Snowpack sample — Snodgrass Mountain, Crested Butte, Colorado (2/4/25, 12:06 PM MST)
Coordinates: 38.923, -106.968
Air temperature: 35 °F
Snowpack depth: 80 cm
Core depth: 60 cm
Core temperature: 32 °F
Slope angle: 14°, slope face: 78°
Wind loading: low
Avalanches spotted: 0
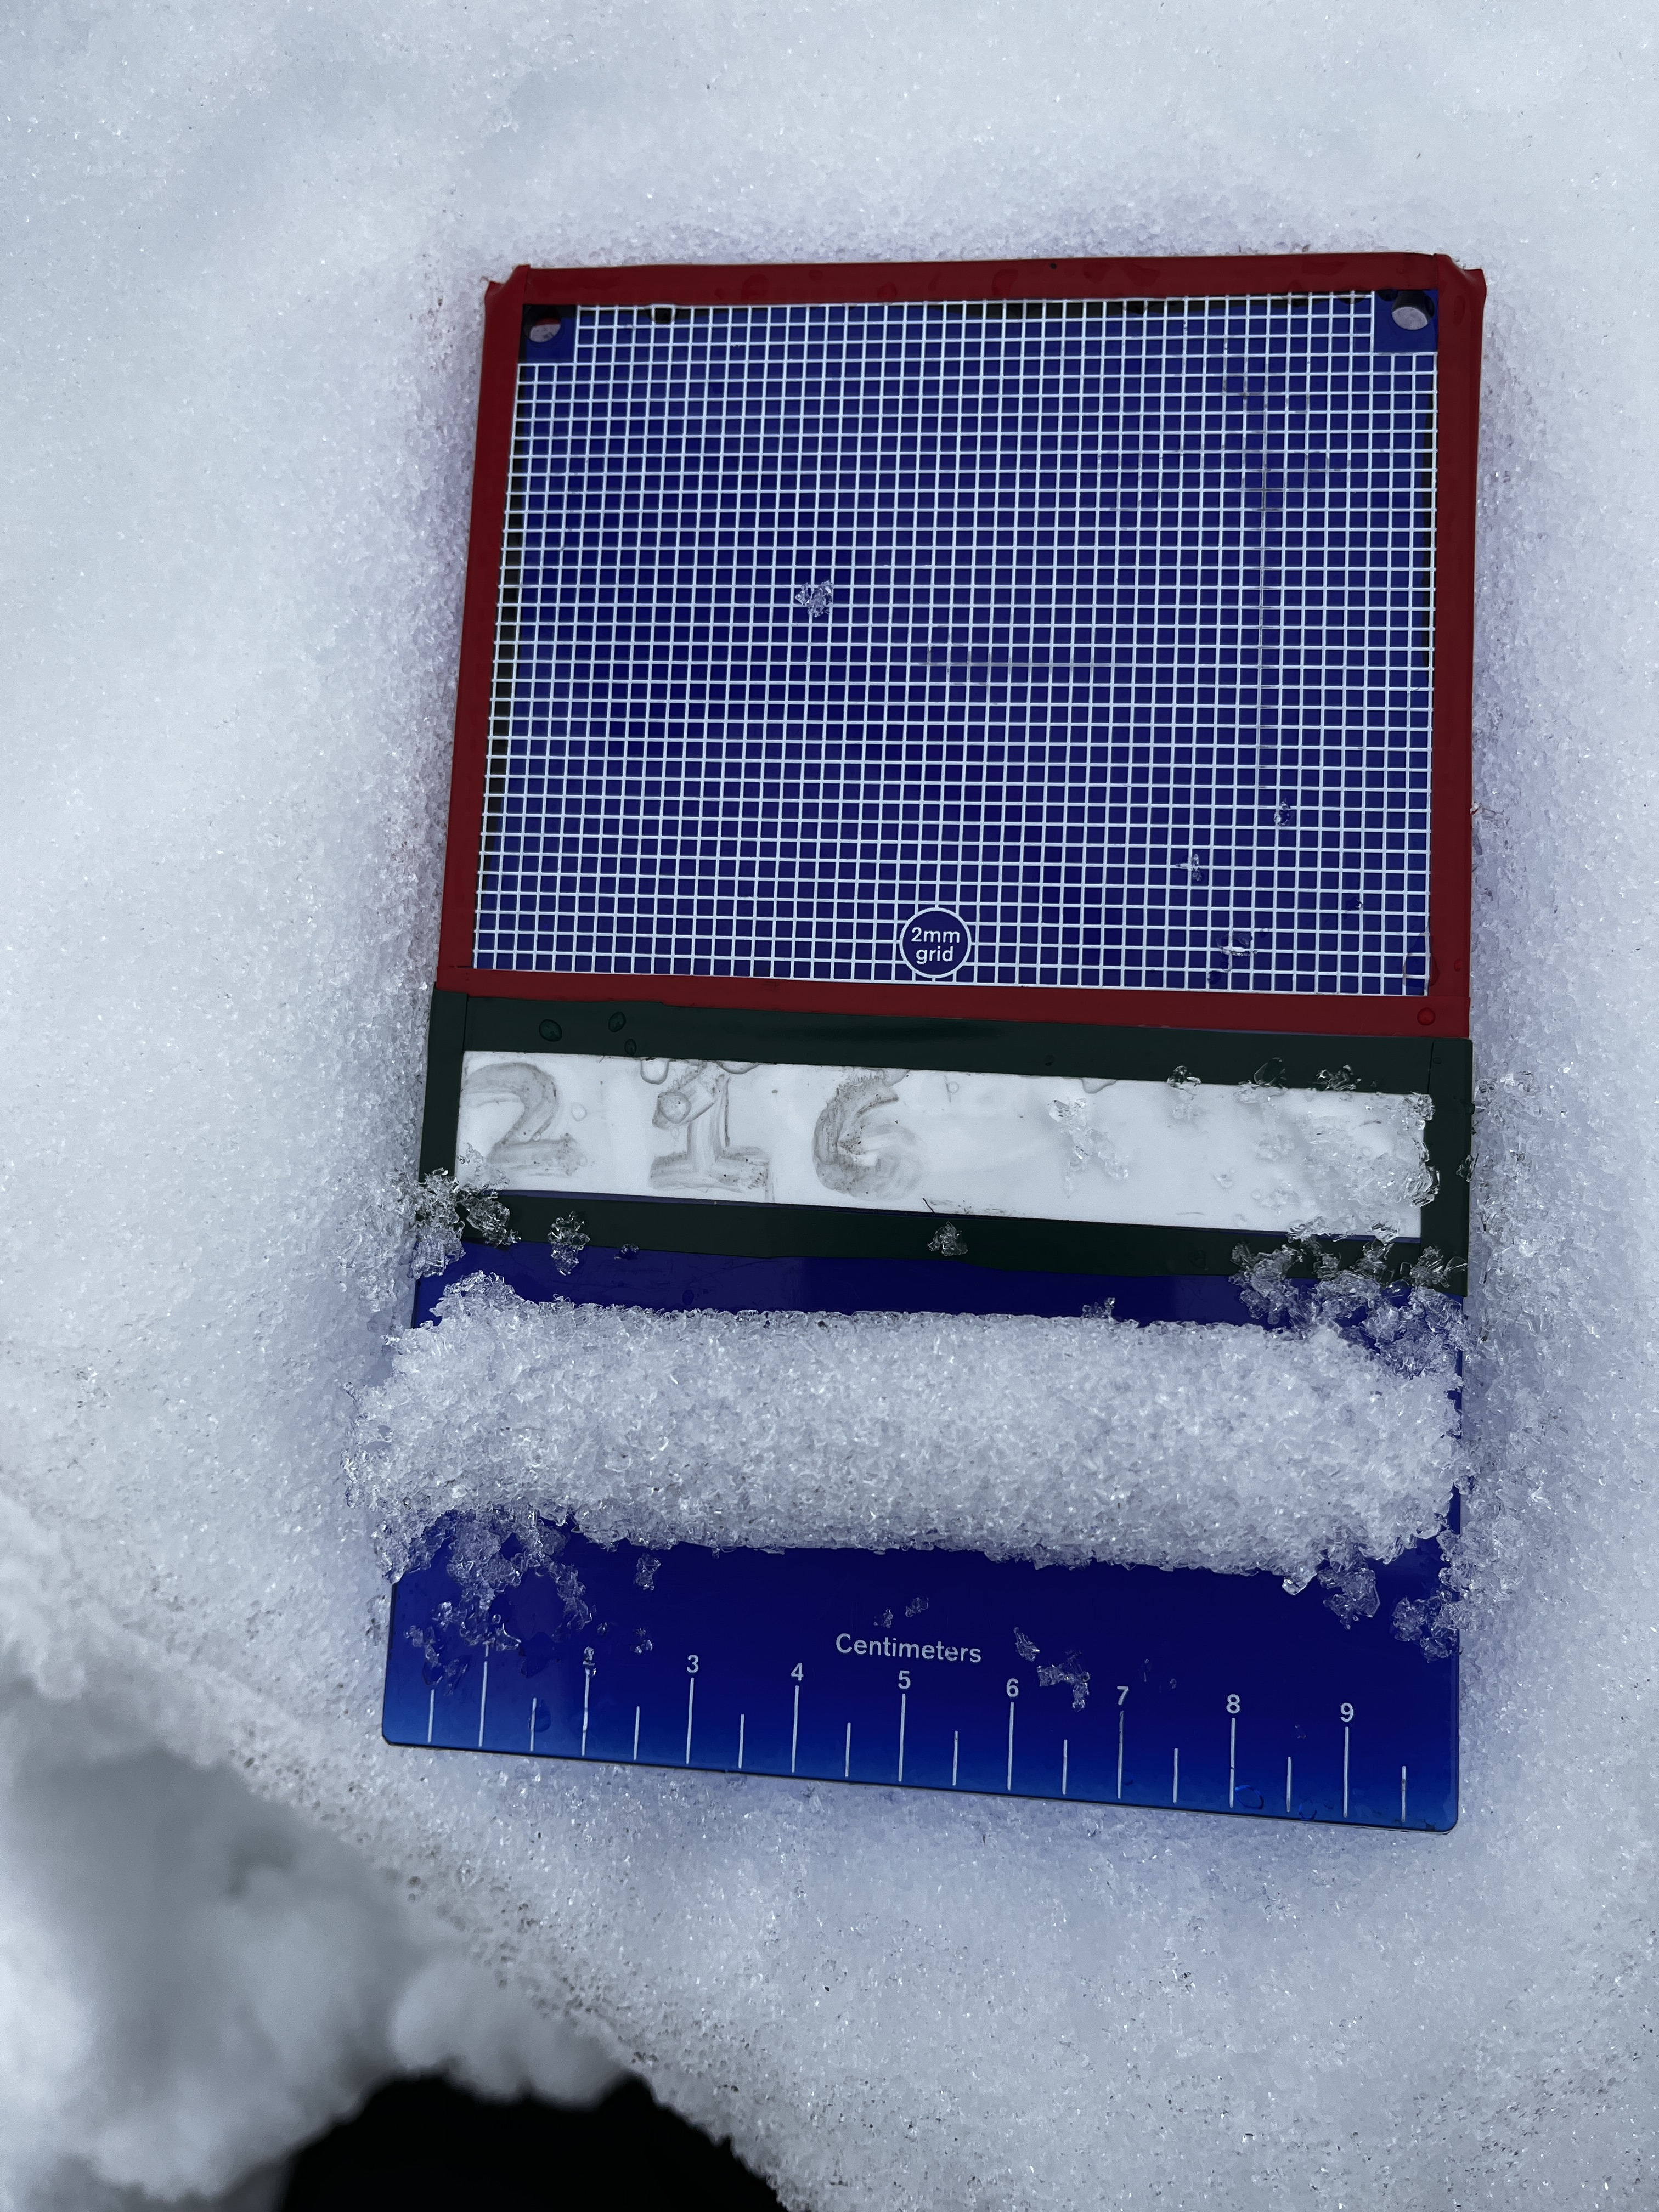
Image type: crystal_card
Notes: No avalanches nearby, unusually warm weather for the last month reported by residents, Collected 25 yards from treeline